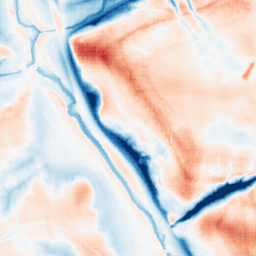
Category: trend_removal
Decomposition family: local_polynomial
Decomposition parameters: window_size: 51
degree: 3
Upsampling method: sinc_blackman
Upsampling parameters: scale: 4
kernel_size: 8
Upsampling scale: 4